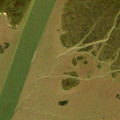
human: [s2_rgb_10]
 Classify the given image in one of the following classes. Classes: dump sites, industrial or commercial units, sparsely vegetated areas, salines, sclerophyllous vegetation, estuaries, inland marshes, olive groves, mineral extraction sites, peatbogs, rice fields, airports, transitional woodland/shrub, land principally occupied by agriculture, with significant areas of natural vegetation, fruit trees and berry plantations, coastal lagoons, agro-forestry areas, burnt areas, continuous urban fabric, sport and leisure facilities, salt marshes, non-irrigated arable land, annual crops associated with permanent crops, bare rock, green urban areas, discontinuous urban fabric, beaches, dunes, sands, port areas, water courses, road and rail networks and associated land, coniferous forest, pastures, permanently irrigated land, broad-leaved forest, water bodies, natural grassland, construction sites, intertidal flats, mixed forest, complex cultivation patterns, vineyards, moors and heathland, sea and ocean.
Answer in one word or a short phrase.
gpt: salt marshes, intertidal flats, estuaries